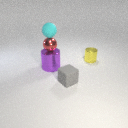
small red metal sphere below small cyan rubber sphere